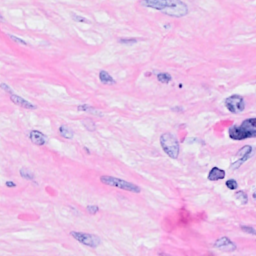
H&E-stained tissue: Breast